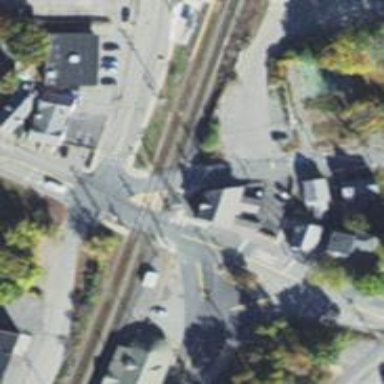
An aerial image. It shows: Railway level crossing.